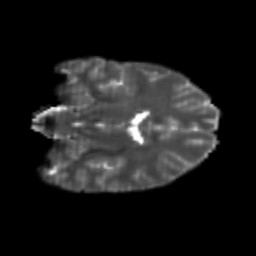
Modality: T2w
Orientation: coronal
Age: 21
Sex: female
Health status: healthy
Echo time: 0.074 s